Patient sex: F
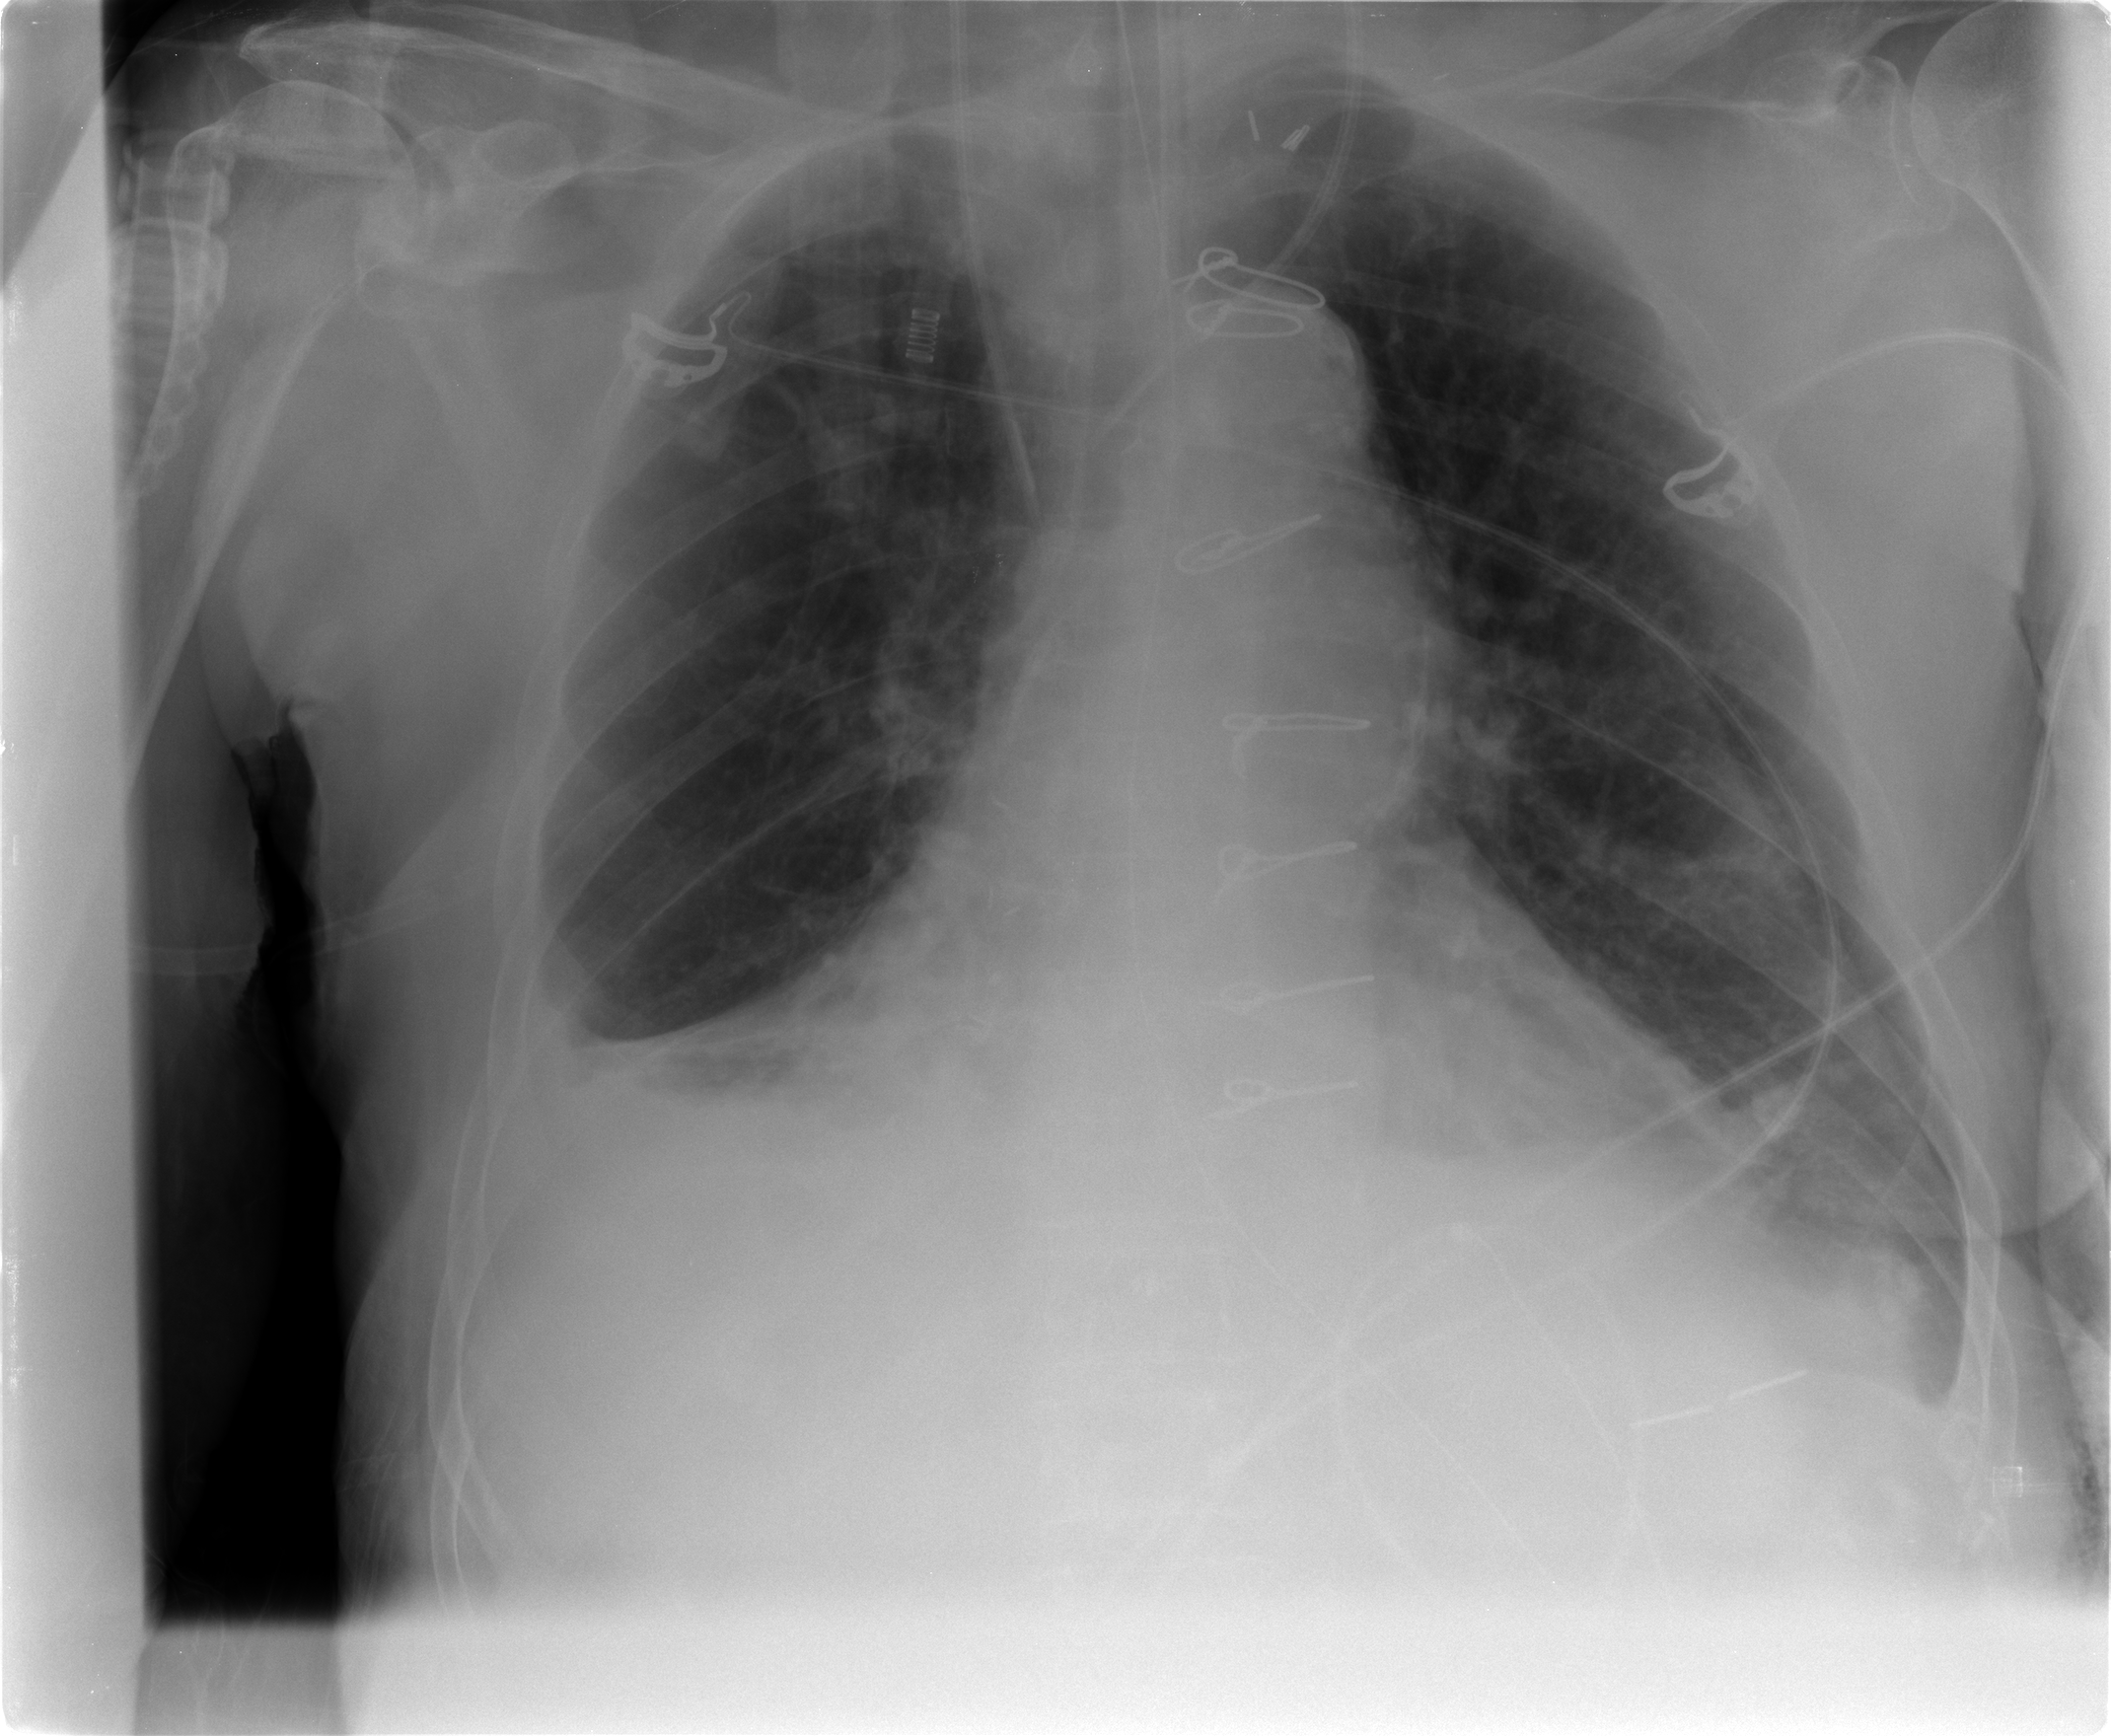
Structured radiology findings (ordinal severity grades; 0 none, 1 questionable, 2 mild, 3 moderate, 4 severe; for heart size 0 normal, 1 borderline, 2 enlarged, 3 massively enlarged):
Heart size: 2
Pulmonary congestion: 2
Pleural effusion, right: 2
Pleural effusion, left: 0
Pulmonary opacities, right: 0
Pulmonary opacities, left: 0
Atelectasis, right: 2
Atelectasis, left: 2